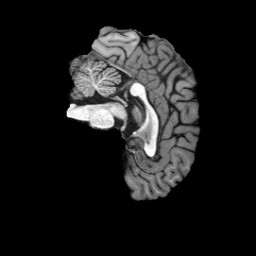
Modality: T1w
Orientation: sagittal
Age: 19
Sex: female
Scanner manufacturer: siemens
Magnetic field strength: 3 T
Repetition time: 2.5 s
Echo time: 0.00222 s